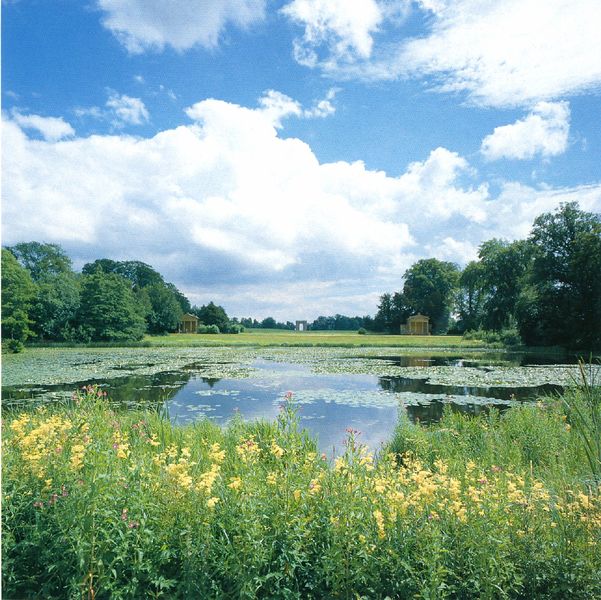
Titel: Landschaftspark Stowe, Buckinghamshire
Künstler: Charles Bridgeman
Standort: Stowe (EU - GB - Buckinghamshire)
Schlagwörter: blau, himmel, weiß, wolken, bäume, gelb, grün, landschaft, see, teich, ufer, blumen, frankreich, säulen, blüten, gebäude, gras, park, wiese, wolke, architektur, ebene, horizont, natur, spiegelung, weite, wald, weiher, garten, farbig, sommer, bogen, vegetation, fluß, tor, reflexion, foto, fotografie, photographie, ruine, blua, tümpel, seerosen, weier, seel, tempel, pavillon, pavillion, englischer garten, wals, versailles, schlosspark, wollen, l, ab, schmucktempel